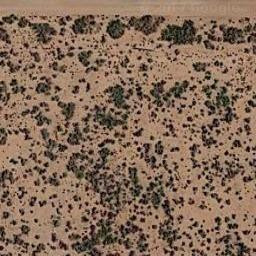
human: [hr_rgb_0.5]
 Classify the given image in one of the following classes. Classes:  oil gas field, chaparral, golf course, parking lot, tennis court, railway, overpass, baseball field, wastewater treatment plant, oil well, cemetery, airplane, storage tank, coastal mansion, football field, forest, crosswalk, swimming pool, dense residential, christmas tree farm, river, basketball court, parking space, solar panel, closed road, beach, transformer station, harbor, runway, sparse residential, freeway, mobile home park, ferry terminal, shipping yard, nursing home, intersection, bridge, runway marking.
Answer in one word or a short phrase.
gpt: chaparral